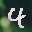
Label: 4